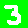
Digit: 3